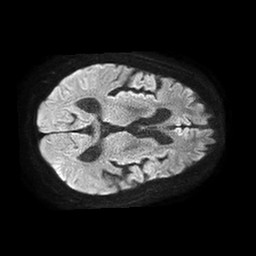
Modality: TRACE
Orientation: axial
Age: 73
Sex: female
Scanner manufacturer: philips
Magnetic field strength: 1.5 T
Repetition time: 4.6 s
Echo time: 0.08631 s